【题型】填空题　【知识点】平面几何　【难度】easy
如图，$EF$过$▱ABCD$对角线的交点$O$，交$AD$于点$E$，交$BC$于点$F$。若$▱ABCD$的周长是$36$，$OE=3$，则四边形$ABFE$的周长为\underline{\quad\quad}。

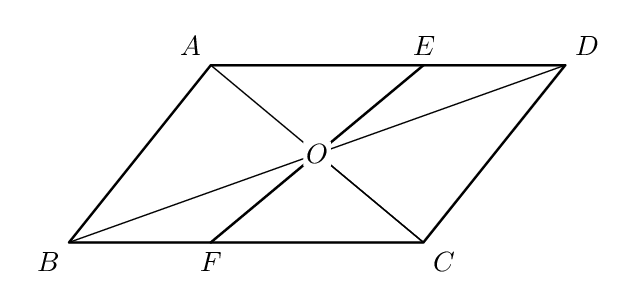
【解答】
【答案】24
【分析】
【详解】解：$\because$ 四边形$ABCD$是平行四边形，
$\therefore AO = CO$，$AD \parallel BC$，
$\therefore \angle EAO = \angle FCO$。
在$\triangle AOE$和$\triangle COF$中：
\[
\begin{cases}
\angle AOE = \angle COF, \\
AO = CO, \\
\angle EAO = \angle FCO,
\end{cases}
\]
$\therefore \triangle AOE \cong \triangle COF \ (\text{ASA})$，
$\therefore OE = OF = 3$，$AE = CF$，
$\therefore EF = 6$。
$\because ▱ABCD$的周长是$36$，
$\therefore AB + BC = 18$，
$\therefore$ 四边形$ABFE$的周长$= AB + BF + AE + EF = AB + BF + CF + EF = AB + BC + EF = 18 + 6 = 24$。
故答案为：24。